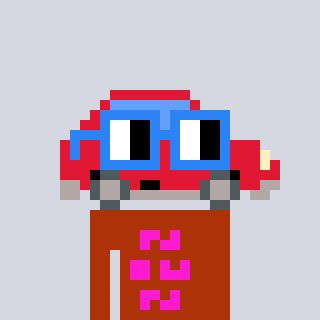
a pixel art character with square blue glasses, a car-shaped head and a hotbrown-colored body on a cool background